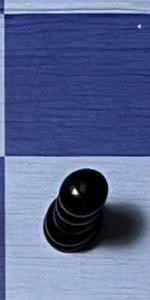
Label: Pawn_Black